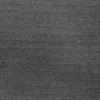
Atmospheric dust classification: dusty